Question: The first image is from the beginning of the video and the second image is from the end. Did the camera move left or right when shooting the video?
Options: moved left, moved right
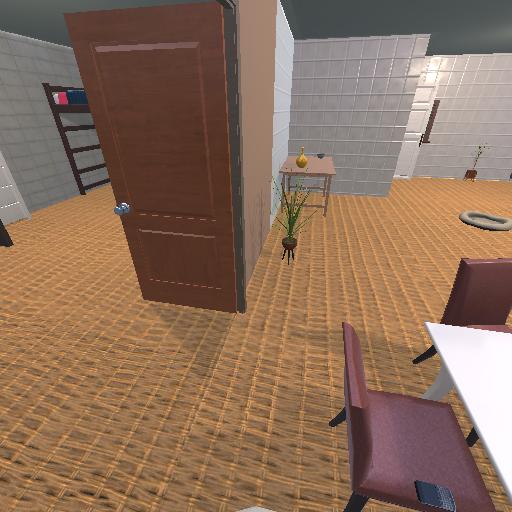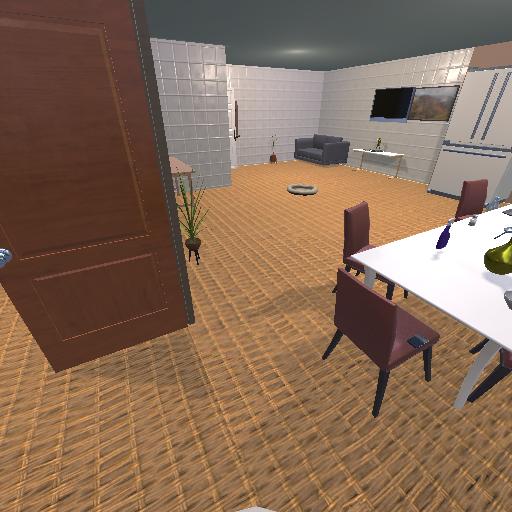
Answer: moved left